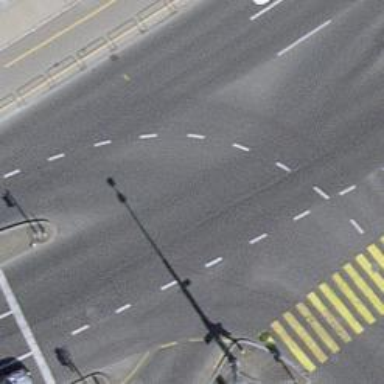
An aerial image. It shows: Road with traffic signals.